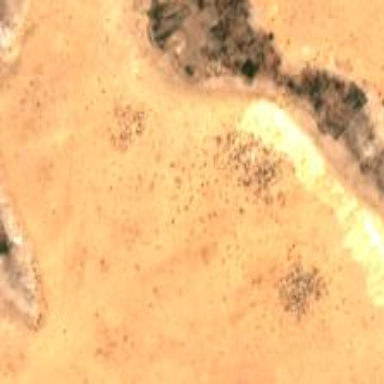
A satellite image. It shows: Orchard filled with date palms.